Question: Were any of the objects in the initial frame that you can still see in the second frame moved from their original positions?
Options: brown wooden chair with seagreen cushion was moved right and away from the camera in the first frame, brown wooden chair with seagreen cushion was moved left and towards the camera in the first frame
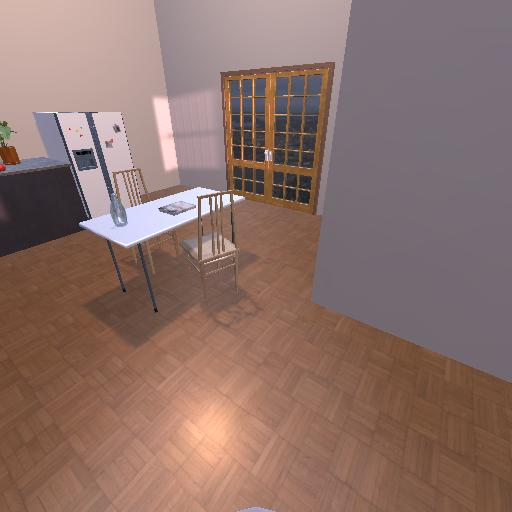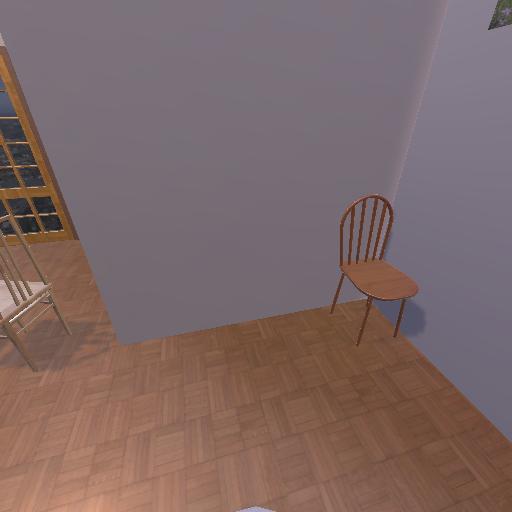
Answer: brown wooden chair with seagreen cushion was moved right and away from the camera in the first frame